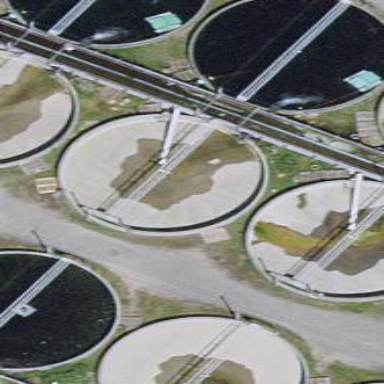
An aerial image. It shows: Image of wastewater.